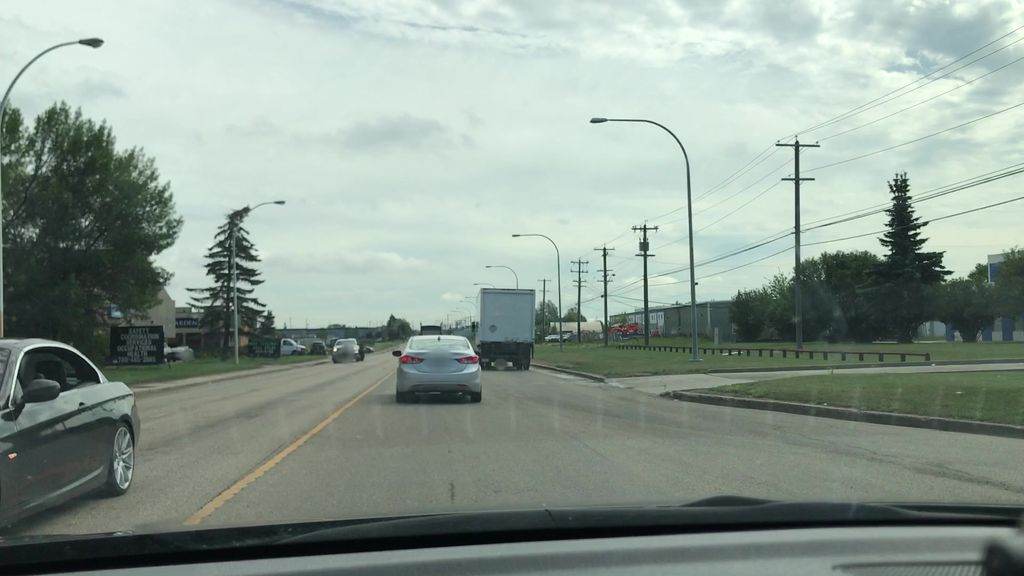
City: edmonton